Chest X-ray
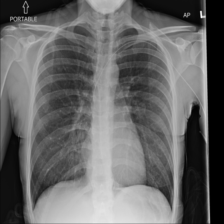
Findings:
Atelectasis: negative
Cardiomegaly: negative
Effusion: negative
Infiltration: negative
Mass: negative
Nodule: negative
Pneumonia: negative
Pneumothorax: negative
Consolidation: negative
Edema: negative
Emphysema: negative
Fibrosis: negative
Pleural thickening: negative
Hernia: negative